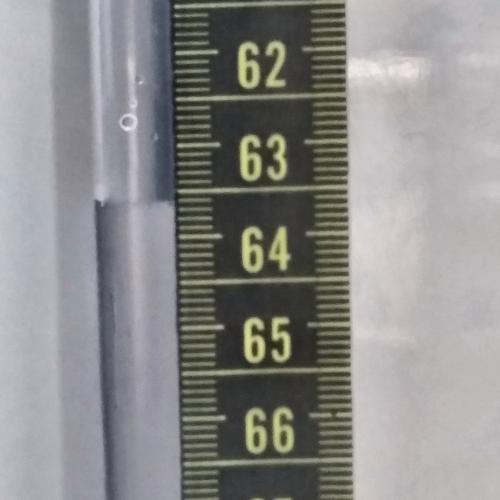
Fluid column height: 63.6 cm